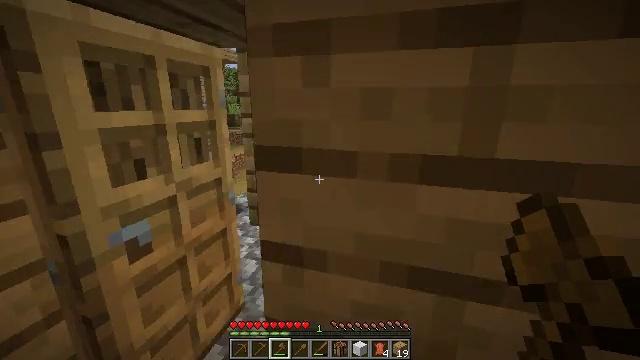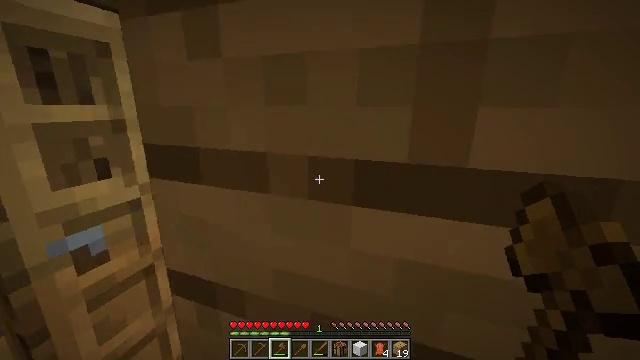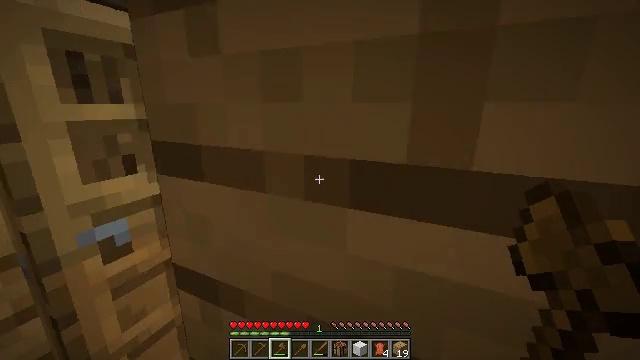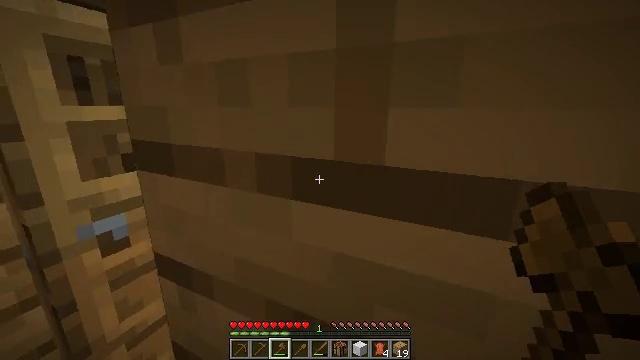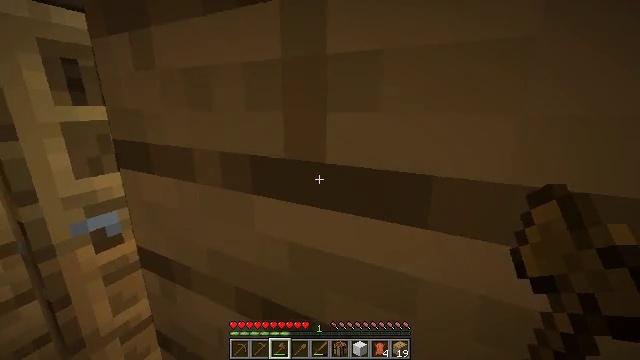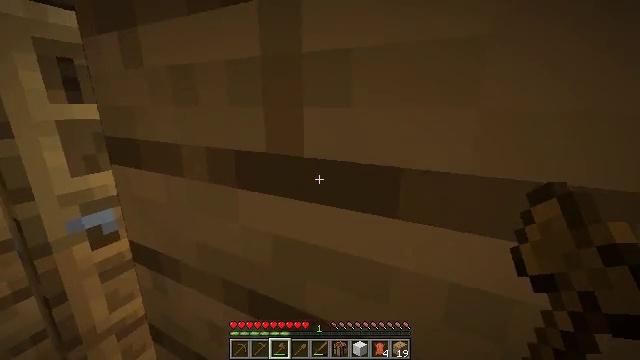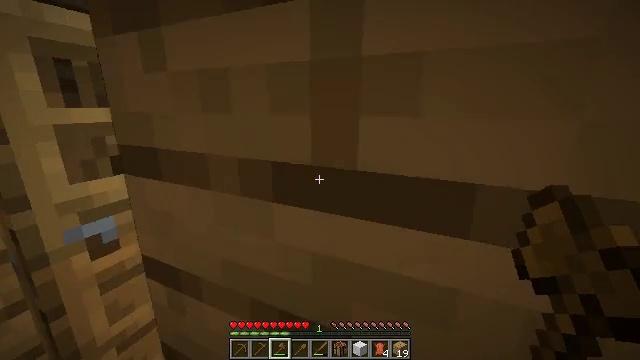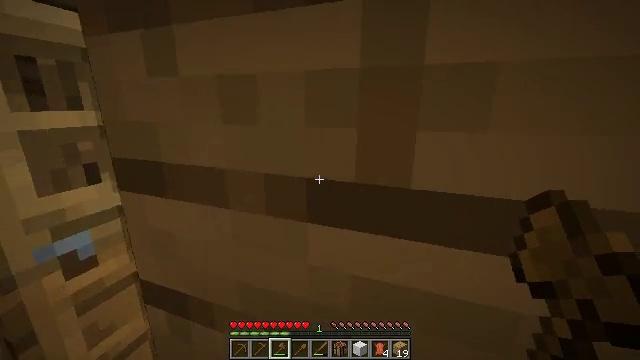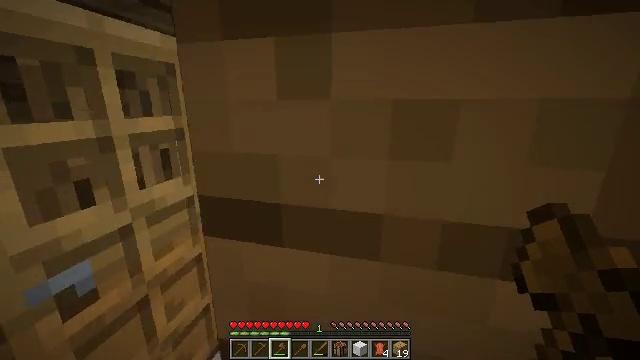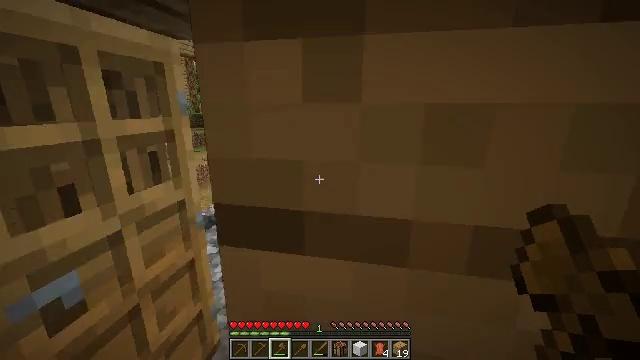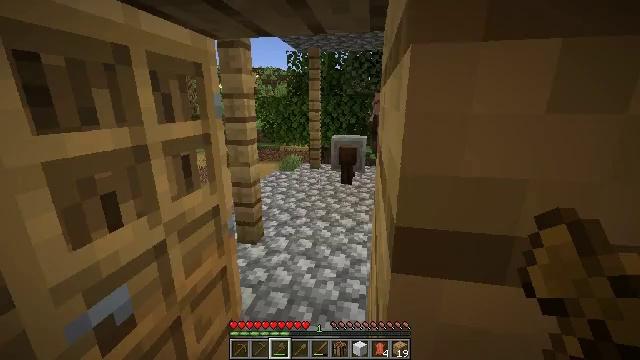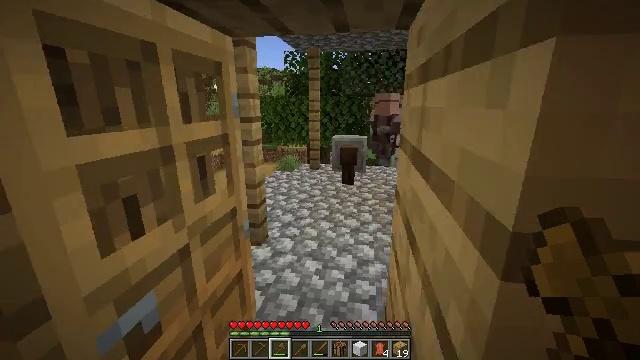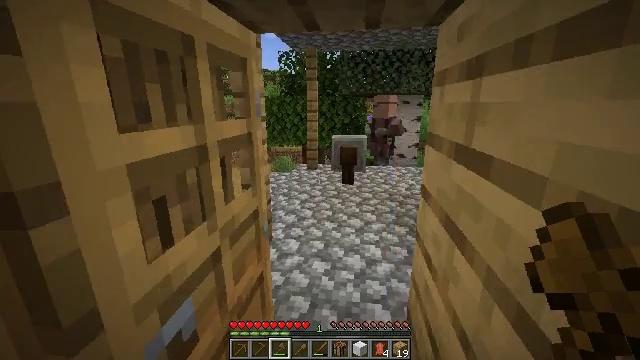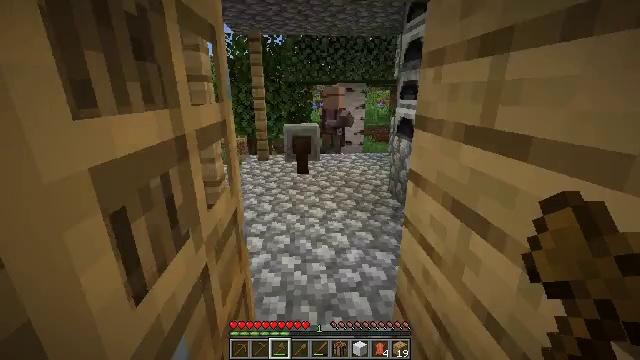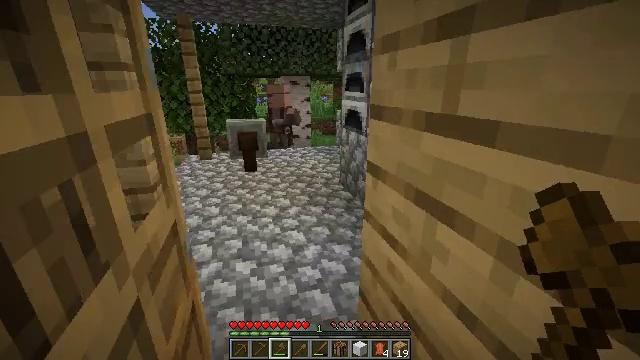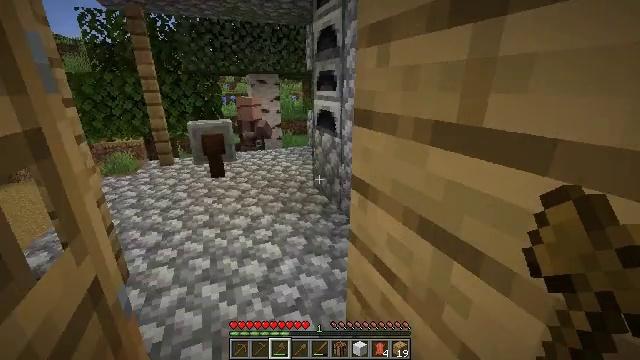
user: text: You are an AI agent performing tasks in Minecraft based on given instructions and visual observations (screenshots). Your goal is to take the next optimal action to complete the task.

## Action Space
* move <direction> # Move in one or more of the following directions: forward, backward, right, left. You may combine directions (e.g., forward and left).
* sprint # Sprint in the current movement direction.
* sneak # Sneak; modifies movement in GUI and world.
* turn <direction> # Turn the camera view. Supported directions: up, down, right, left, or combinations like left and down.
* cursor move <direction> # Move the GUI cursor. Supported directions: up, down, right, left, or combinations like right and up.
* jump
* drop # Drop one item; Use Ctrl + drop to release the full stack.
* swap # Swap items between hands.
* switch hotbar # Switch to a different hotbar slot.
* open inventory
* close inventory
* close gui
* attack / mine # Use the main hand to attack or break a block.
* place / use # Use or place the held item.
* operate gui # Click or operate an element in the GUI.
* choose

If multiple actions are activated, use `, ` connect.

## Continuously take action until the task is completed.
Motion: motion action
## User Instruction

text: Harvest hay blocks from the village.
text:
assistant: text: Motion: move forward and move right, turn left
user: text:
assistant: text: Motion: move forward and move right, turn left
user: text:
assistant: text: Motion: move forward and move right, turn left
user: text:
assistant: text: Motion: move forward and move right
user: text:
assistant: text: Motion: move forward
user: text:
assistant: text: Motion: move forward and move left, turn right
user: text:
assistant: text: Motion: move forward and move left, turn right
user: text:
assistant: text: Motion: move forward and move left, turn right
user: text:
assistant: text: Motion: move forward and move left, turn right
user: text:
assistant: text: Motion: move forward and move left
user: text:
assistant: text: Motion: move forward and move left, turn right
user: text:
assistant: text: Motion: move forward and move left, turn right
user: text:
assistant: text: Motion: move forward and move left, turn right and down
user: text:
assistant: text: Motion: move forward, turn right and down
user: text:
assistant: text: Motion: move forward, turn right
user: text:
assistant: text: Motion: move forward and move left, turn right
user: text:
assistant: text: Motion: move forward and move left, turn right
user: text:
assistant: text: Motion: move forward and move left, turn right
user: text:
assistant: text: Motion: move forward and move left, turn right
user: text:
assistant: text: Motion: move forward and move left, turn right
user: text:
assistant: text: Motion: move forward, turn right
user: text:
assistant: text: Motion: turn right
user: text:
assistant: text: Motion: turn right and down
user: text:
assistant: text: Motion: move back, turn right
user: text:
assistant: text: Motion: move back and move right, turn right and up
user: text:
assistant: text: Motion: move back and move right, turn right and up
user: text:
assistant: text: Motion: move back and move right, turn right and up
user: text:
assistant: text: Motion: move right
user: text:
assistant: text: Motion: move right
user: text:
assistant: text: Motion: no_op